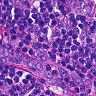
Metastatic tissue present: no